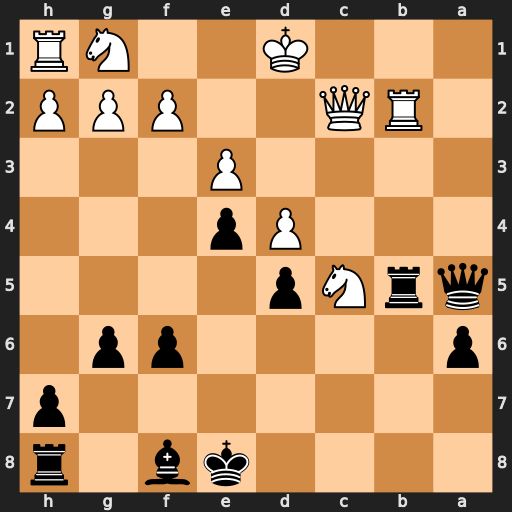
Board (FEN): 4kb1r/7p/p4pp1/qrNp4/3Pp3/4P3/1RQ2PPP/3K2NR
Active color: b
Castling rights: k
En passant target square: -
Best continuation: Qa1+ Qc1 Qxb2 Qxb2 Rxb2